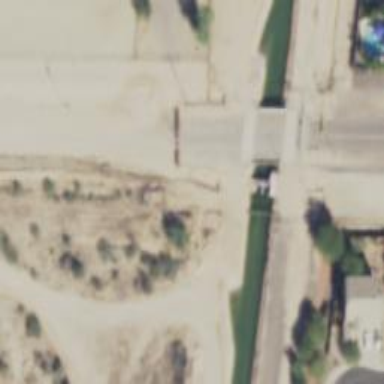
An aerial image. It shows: Unclassified road with bridge.